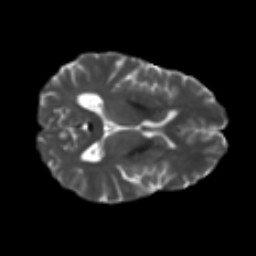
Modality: T2w
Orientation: axial
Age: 63
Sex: female
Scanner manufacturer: ge
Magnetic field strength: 3 T
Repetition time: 7.8 s
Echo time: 0.0649 s